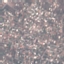
Land use / land cover: Residential